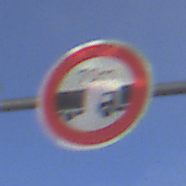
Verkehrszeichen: VerbotUnterschreitenMindestabstand
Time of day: SunriseSunset
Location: Outdoor (Nature)
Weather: PartlyCloudy
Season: NotSpecified
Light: Natural